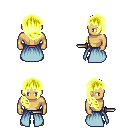
a pixel art fantasy rpg character, male body template, human, tanned skin, overskirt, magenta pants, gold right-swept hairstyle, brown shoes, dagger, four views (front, back, left, right), 2x2 character sprite sheet, small pixel art, hard edges, no anti-aliasing